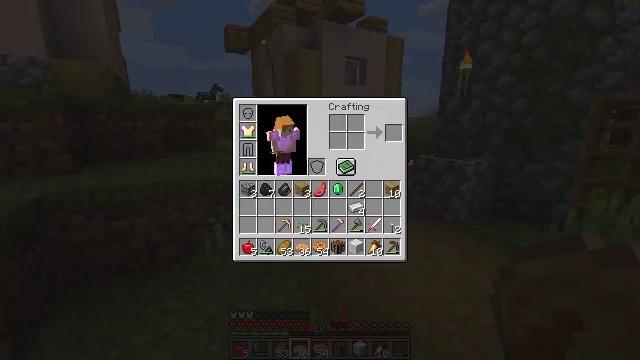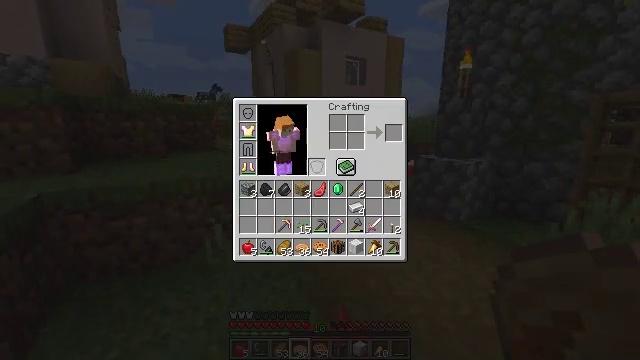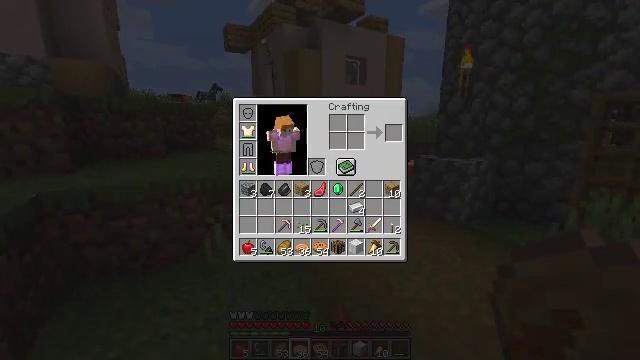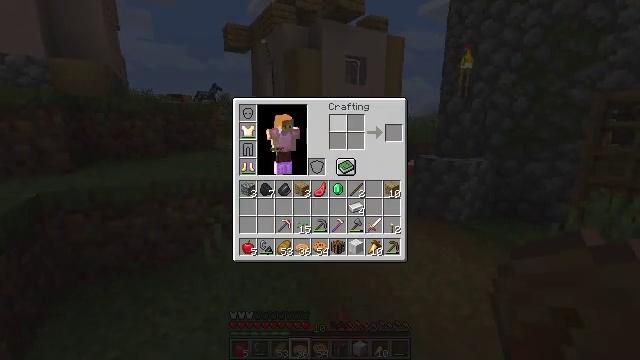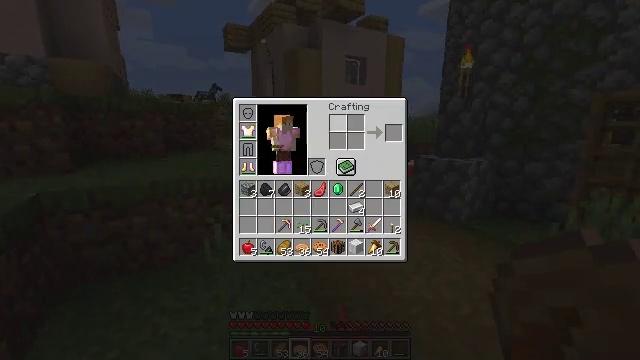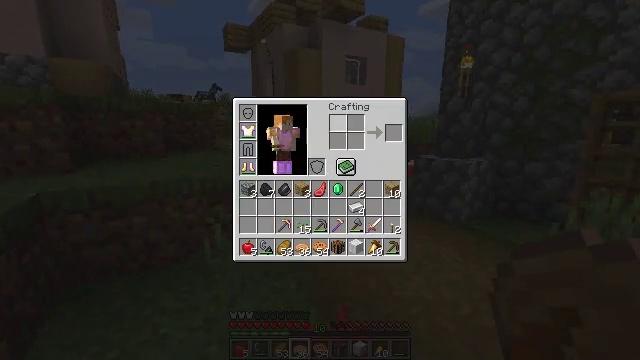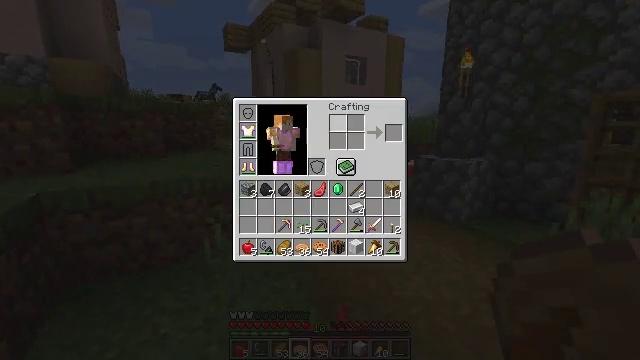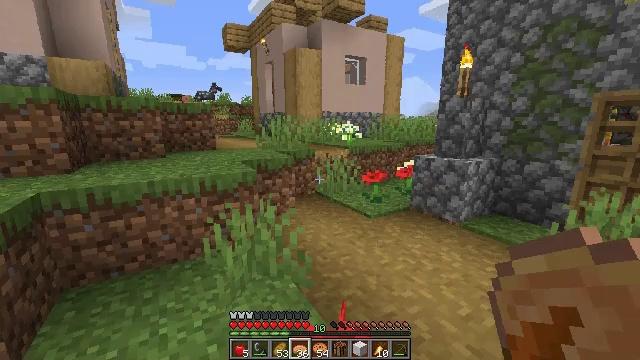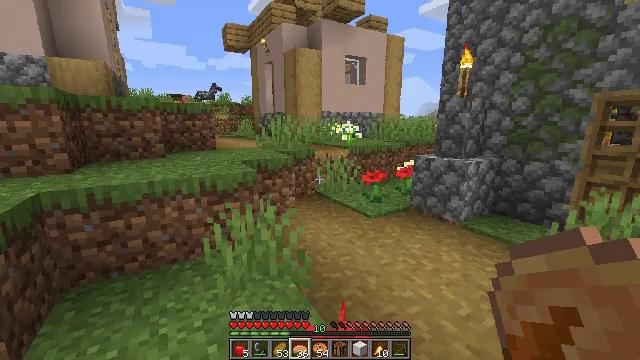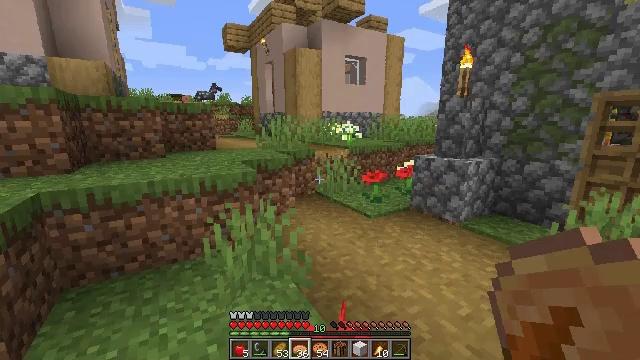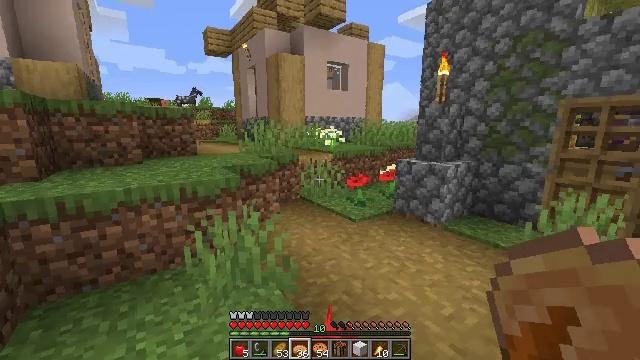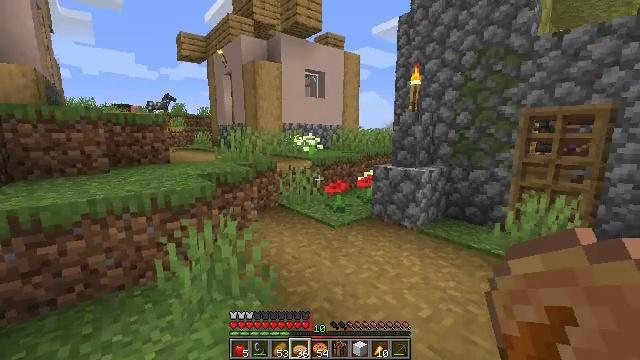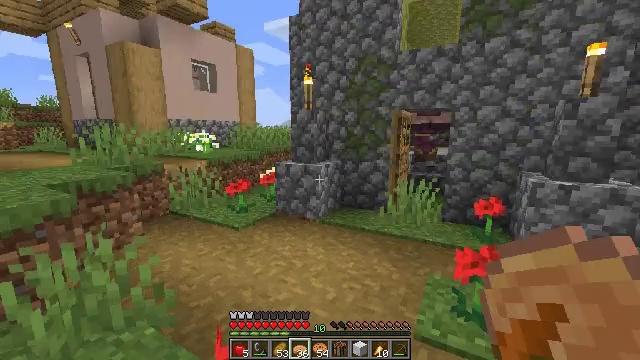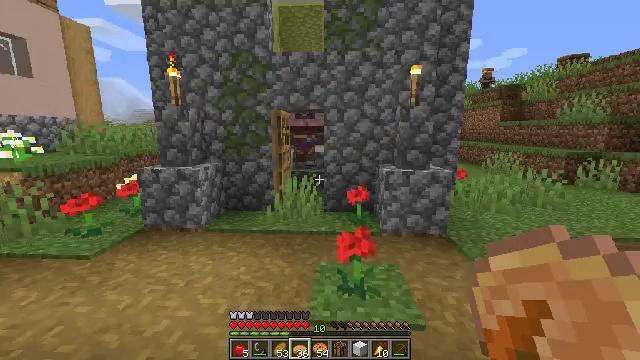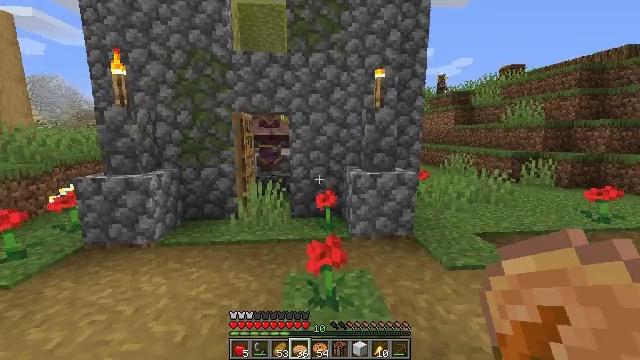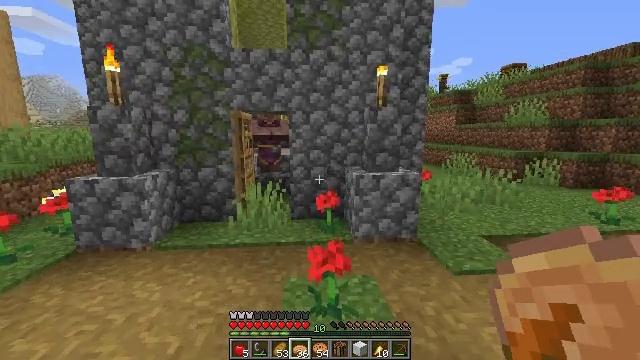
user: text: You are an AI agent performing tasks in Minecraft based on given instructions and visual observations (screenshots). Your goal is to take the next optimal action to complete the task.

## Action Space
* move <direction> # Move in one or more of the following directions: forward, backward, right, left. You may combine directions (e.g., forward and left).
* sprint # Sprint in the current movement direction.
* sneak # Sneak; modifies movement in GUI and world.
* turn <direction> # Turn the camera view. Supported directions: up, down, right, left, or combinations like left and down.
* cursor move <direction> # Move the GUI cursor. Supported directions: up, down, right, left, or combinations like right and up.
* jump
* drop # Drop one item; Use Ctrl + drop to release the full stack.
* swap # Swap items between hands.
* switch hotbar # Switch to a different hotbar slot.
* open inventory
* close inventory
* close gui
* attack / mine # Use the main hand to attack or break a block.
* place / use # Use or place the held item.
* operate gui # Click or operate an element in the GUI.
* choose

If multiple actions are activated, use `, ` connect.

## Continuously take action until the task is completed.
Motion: motion action
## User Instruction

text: Interact with the crafting table for redstone.
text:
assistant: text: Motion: no_op
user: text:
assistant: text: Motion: cursor move right and up
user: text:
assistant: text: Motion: cursor move up
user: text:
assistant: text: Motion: no_op
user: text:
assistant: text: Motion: no_op
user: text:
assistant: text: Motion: no_op
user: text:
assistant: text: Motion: no_op
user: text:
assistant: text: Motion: no_op
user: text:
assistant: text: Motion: no_op
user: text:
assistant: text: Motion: turn right and up
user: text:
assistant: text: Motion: turn right and up
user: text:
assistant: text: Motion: turn right
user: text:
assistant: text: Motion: move forward, turn right
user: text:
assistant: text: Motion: move forward, turn right
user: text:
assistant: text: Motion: move forward
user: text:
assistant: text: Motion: move forward
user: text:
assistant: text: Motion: move forward
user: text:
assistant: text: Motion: move forward
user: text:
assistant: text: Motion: move forward
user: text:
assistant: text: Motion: move forward, turn left
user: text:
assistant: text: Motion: move forward, turn left
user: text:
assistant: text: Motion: move forward
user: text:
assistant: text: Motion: move forward and move left
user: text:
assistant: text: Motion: move forward and move left
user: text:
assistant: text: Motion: move forward and move left
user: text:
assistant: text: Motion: move forward and move left
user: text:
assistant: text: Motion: move forward and move left
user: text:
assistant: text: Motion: move forward, turn right and up
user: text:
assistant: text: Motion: turn right and up
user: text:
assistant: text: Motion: turn right